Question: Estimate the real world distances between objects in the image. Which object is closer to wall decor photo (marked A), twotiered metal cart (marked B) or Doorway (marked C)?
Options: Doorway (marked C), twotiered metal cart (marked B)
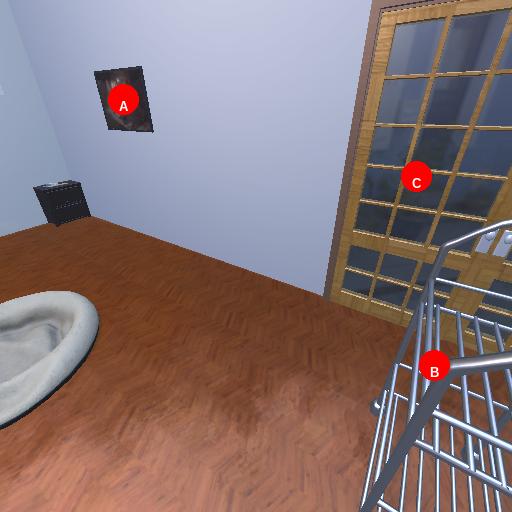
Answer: Doorway (marked C)